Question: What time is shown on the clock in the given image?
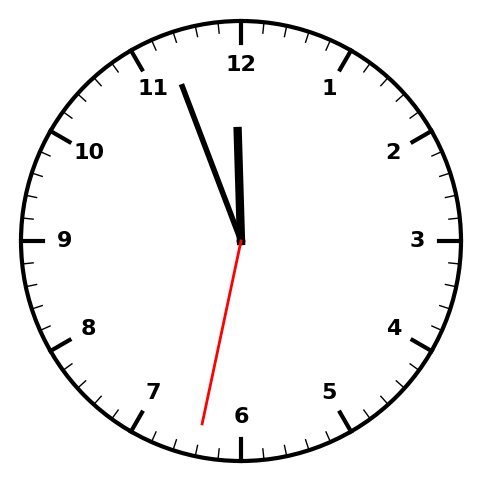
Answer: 11:56:32